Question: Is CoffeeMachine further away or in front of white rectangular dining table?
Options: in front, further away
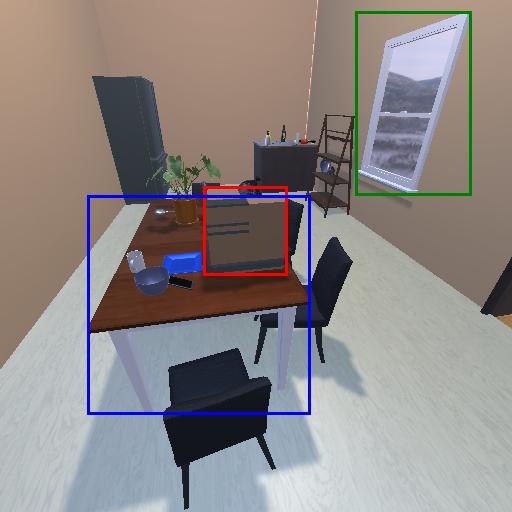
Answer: in front